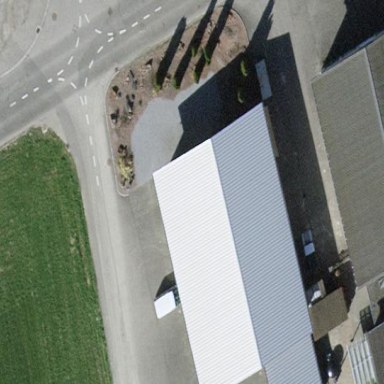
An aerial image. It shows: Industrial building.